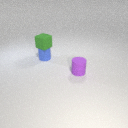
small blue rubber cylinder to the left of small purple rubber cylinder